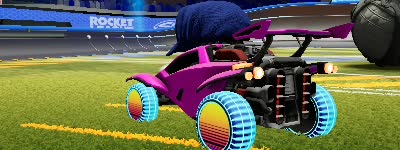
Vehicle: octane